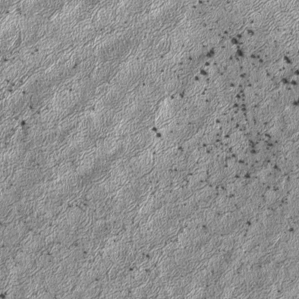
Label: frost